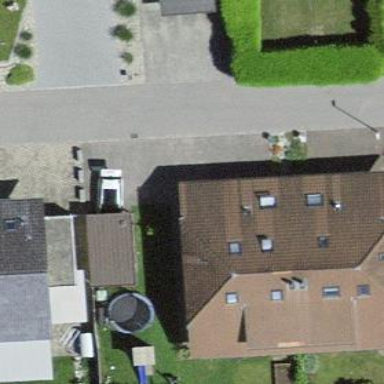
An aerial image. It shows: Terrace building.